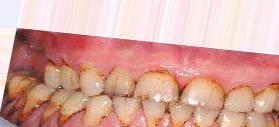
Condition: Tooth Discoloration